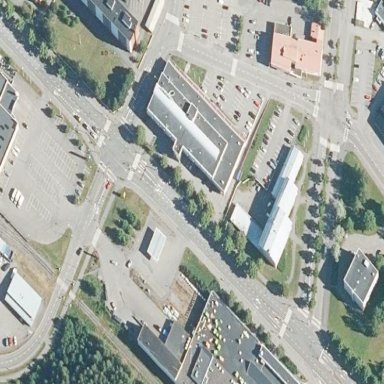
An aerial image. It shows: Mall building.